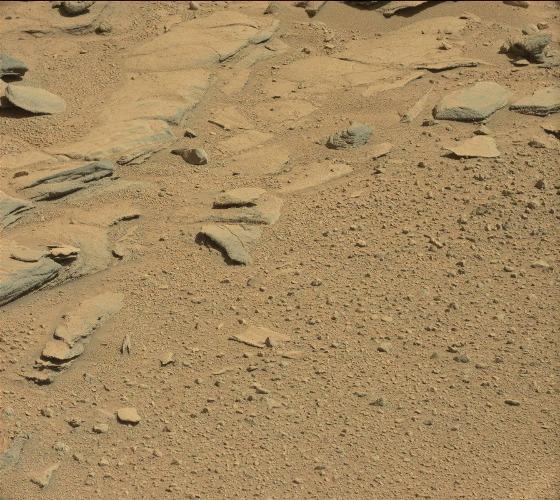
Terrain classes present: Bedrock, Gravel / Sand / Soil, Rock, Shadow